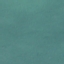
Land use / land cover: SeaLake